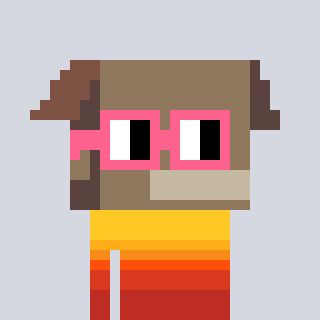
a pixel art character with square pink glasses, a box-shaped head and a orange-colored body on a cool background